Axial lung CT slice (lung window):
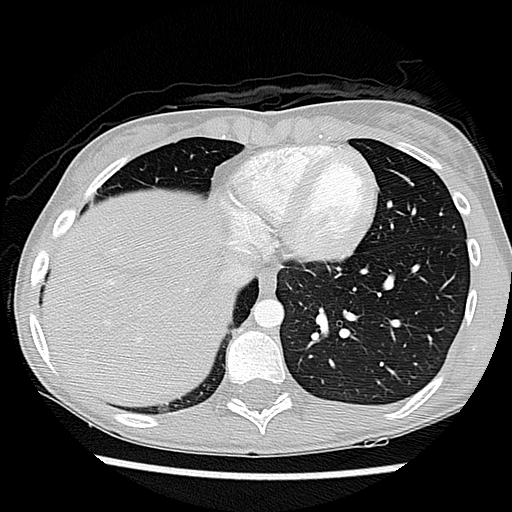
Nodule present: no